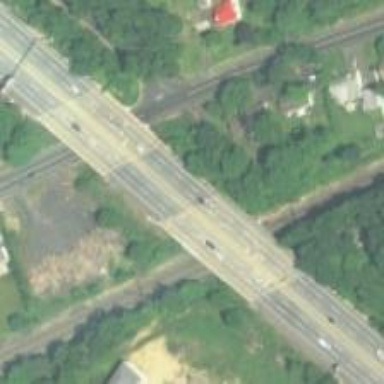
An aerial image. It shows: Bridge over motorway.